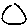
Label: circle